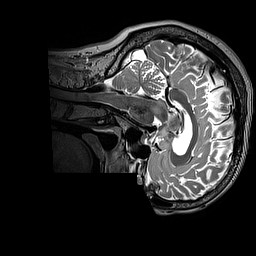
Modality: T2w
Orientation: sagittal
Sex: female
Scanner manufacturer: siemens
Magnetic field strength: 3 T
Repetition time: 3.2 s
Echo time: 0.409 s